Question: Hi I'm struggling the main content to go underneath the fixed header as the user scrolls down.
Instead of the main body going underneath the header as the user scrolls down...
the main body just moves upwards towards the fixed header...and covers it! rather than it disappearing from view behind the fixed header.
I've looked for many examples..they're helpful but doesn't explain why the main content isn't disappearing behind the fixed header...just moving upwards covering the header.
I've tried adding:
'''
position: relative;
'''
But it makes the maincontent disappear.
Thanks.

UPDATED NEW CODE:
index.html
'''
<html ng-app="financeApp">
<head>
<meta charset="utf-8">
<!-- CSS -->
<link rel="stylesheet" href="https://netdna.bootstrapcdn.com/font-awesome/4.0.0/css/font-awesome.css" />
<link href="css/bootstrap.css" rel="stylesheet" type="text/css" />
<link href="css/style.css" rel="stylesheet" type="text/css" />
</head>
<body>
<!-- HEADER AND NAVBAR -->
<header>
<div class="wrap">
<!-- logo -->
<!-- <a href="#!"><img class="logo" src="img/history_00.png" /></a>
<h7>Building lasting relationships<h7>-->
<ng-controller = "demoCtrl">
<ul class="nav nav-pills pull-left">
<li ng-class="{active: isState('home') }">
<a ui-sref="home">HOME</a>
</li>
<li ng-class="{active: isState('form') }">
<a ui-sref="form">ABOUT US</a>
<li ng-class="{active: isState('form') }">
<a href="#candidates">CANDIDATES</a>
</li>
<li ng-class="{active: isState('jobs') }">
<a ui-sref="jobs">JOBS</a>
</li>
<li ng-class="{active: isState('joinus') }">
<a ui-sref="joinus">JOIN US</a>
</li>
<li ng-class="{active: isState('contact') }">
<a ui-sref="contact">CONTACT US</a>
</li>
</ul>
<h3 class="text-muted"> </h3>
<br>
</div>
</header>
<!--<div class="full-background">-->
<div ui-view class="main"></div>
<!--</div>
</div>-->
<!-- Loading the Footer -->
<div id="footer" ng-include="'partials/footer.html'"></div>
</body>
</html>
<!-- App JS -->
'''
This is more of style.css:
'''
header {
height:10px;
position: fixed;
width:100%;
height:75px;
margin-top:30px;
margin-bottom: 50px;
}
header .nav {
/* float:center;*/
margin: 10px auto 0;
/*position: fixed;*/
/*z-index:1;*/
background: #0783A9;
}
.nav {
background-color:#0783A9 ;
color: white;
/* float:center;*/
}
.nav>li>a {
color: white;
}
.nav-pills>li>a:hover {
color: white;
background: transparent;
cursor: pointer;
background: #cecece;
}
'''
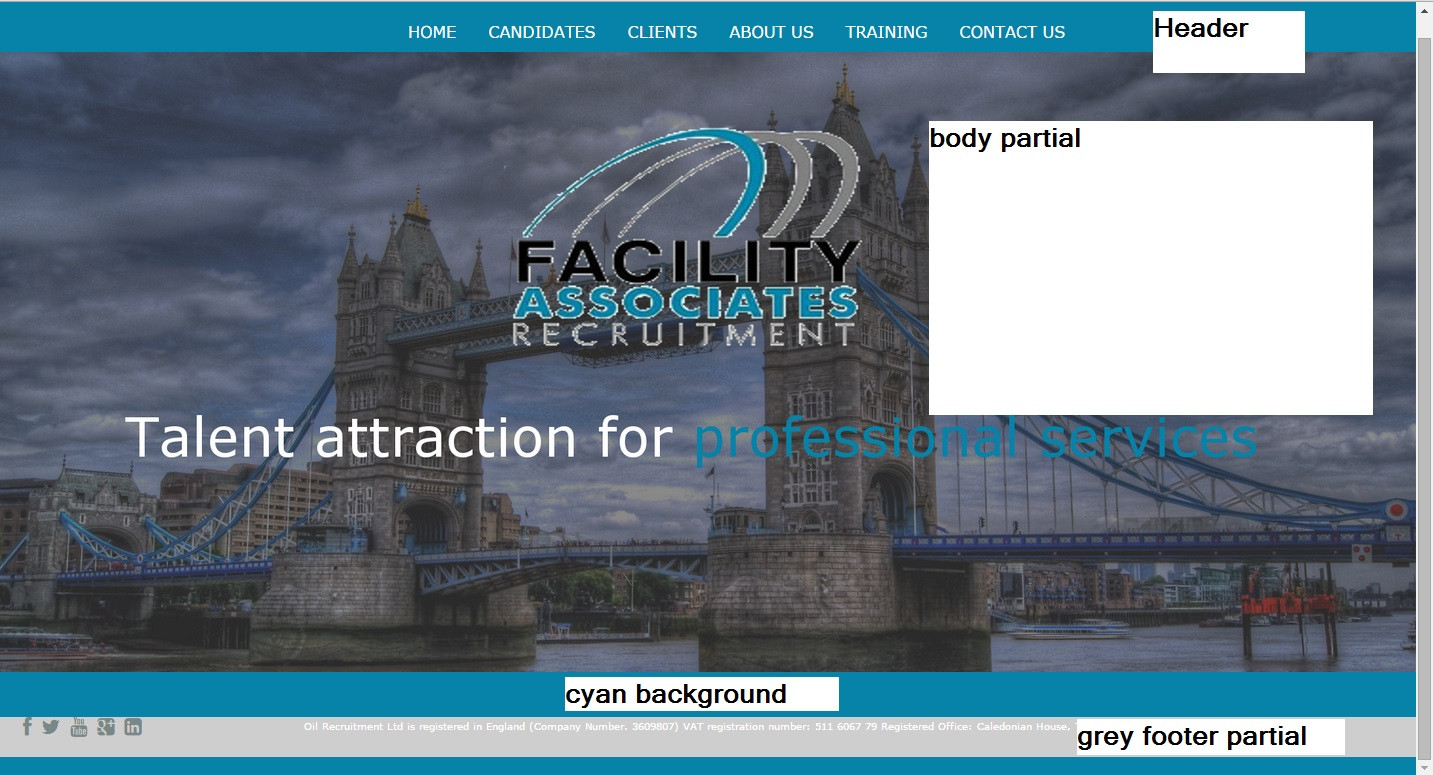
Answer: You state
> I'm struggling the main content to go underneath the fixed header as
the user scrolls down.
But the CSS:
'''
header .nav {
float:center; /* not a valid setting for float BTW */
margin-top: 10px;
margin-bottom: 0px;
margin-left: 400px;
position: fixed;
z-index:10;
}
'''
means that the 'nav' element is fixed and the header.
'''
header{
position: fixed;
}
header .nav {
margin-top: 10px;
margin-bottom: 0px;
margin-left: 400px;
}
'''
Is what you are after but without a demo it's hard to be 100% certain.